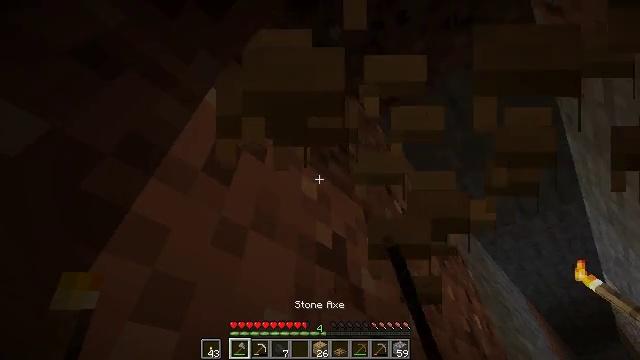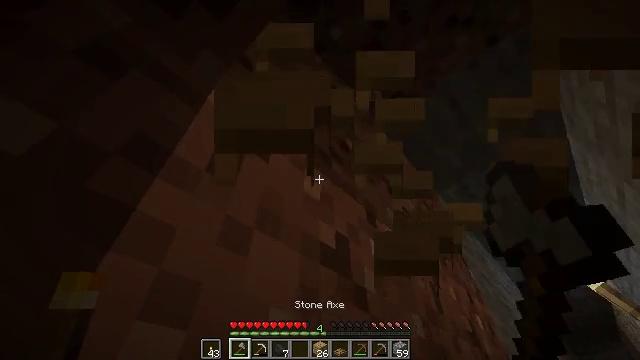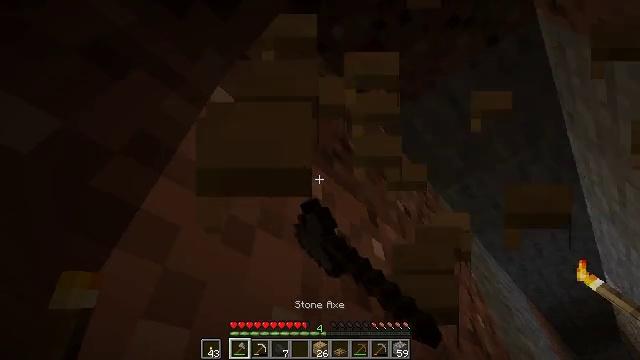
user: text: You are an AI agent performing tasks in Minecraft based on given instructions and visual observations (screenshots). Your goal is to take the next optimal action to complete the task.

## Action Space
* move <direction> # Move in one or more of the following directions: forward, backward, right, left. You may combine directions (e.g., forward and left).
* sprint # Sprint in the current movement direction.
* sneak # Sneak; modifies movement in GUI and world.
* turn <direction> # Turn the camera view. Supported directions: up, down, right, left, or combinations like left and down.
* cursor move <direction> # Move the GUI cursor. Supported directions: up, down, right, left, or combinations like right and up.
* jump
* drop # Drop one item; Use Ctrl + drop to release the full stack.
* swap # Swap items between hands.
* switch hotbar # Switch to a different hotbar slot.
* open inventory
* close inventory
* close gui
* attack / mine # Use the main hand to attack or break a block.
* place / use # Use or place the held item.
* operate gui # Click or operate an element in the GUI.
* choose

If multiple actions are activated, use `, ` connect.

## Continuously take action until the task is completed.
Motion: motion action
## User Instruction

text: Attack the oak trapdoor to recycle it.
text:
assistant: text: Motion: attack / mine
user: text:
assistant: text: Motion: attack / mine
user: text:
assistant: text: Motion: attack / mine